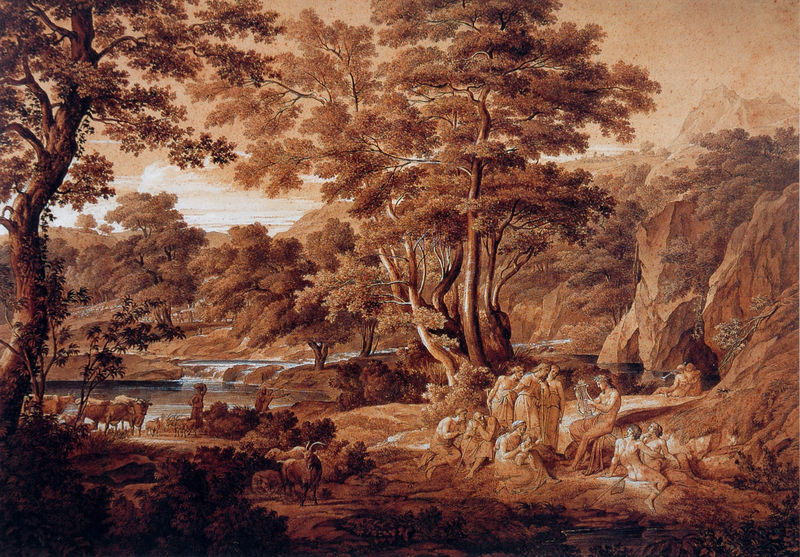
Titel: Landschaft mit Apoll unter den Hirten
Künstler: Joseph Anton Koch
Standort: Stuttgart
Institution: Staatsgalerie, Graphische Sammlung
Schlagwörter: akt, baum, berg, blau, blätter, dunkel, felsen, gruppe, himmel, mann, nackt, wasser, wolken, badende, bäume, fluss, frauen, landschaft, menschen, see, ufer, abend, braun, frau, hell, männer, skizze, zeichnung, rot, tier, tiere, malerei, versammlung, erde, hügel, kühe, natur, strauch, vieh, busch, büsche, gebüsch, sonne, sträucher, sitzend, musik, höhle, wald, wasserfall, genre, weiher, strand, italien, berge, fels, gebirge, grafik, herde, kuh, rind, sepia, stromschnelle, stromschnellen, constable, weiblich, detail, junge, liegend, nazarener, rinder, antike, idyll, rau, reh, geäst, pan, musen, nymphen, blattwerk, grotte, griechenland, poussin, tränke, baüme, laute, arkadien, heroische landschaft, harfe, bock, schafe, ochsen, hirte, hirten, schäfer, leier, ziegenbock, ziege, koch, joseph anton koch, apollo, ziegen, hecken, quelle, südlich, scharf, widder, steinbock, ziegenhirt, fuhrt, geisbock, helikon, hähle, hmimel